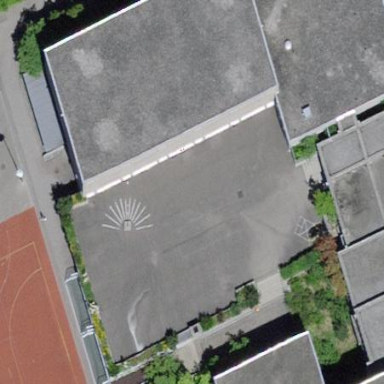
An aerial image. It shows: School building.